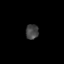
Tissue: skin
Cell type: Epithelial cells
Senescence score: 0.2769
Nuclear area (px): 185
Mean DAPI intensity: 67.849